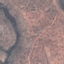
Land use / land cover: HerbaceousVegetation